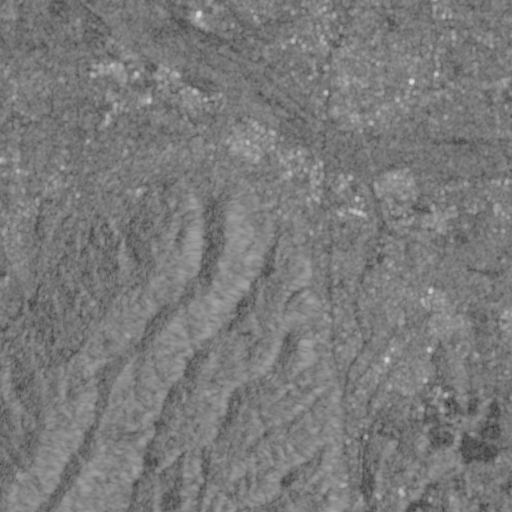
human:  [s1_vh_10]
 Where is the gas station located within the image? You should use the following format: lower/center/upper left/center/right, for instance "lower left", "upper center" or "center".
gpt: The gas station is located in the upper center of the image.
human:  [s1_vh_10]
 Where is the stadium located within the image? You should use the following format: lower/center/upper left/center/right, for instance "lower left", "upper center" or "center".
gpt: The stadium is located in the lower right of the image.
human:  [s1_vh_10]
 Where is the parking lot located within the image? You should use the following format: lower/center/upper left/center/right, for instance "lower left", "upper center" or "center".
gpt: There is no parking lot in the image.

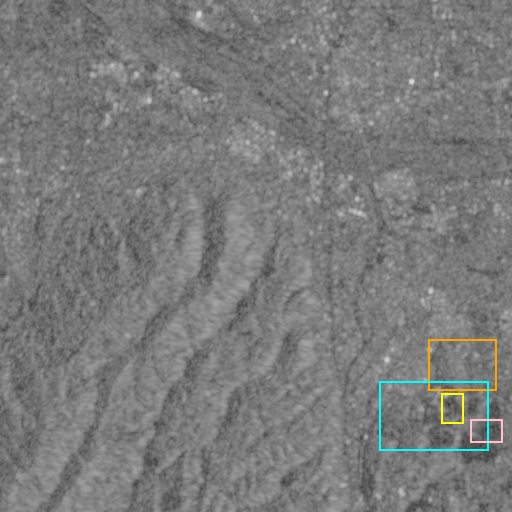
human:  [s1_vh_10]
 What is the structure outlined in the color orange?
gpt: The structure outlined in orange is a crop field.
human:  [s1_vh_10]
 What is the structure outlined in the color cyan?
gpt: The structure outlined in cyan is a park.
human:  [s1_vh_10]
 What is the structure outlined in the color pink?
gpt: The structure outlined in pink is a parking lot.
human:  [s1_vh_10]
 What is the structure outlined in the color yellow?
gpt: The structure outlined in yellow is a stadium.
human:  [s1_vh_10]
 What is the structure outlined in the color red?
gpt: There is no red outline.